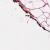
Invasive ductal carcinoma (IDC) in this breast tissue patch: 0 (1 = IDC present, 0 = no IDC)